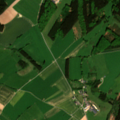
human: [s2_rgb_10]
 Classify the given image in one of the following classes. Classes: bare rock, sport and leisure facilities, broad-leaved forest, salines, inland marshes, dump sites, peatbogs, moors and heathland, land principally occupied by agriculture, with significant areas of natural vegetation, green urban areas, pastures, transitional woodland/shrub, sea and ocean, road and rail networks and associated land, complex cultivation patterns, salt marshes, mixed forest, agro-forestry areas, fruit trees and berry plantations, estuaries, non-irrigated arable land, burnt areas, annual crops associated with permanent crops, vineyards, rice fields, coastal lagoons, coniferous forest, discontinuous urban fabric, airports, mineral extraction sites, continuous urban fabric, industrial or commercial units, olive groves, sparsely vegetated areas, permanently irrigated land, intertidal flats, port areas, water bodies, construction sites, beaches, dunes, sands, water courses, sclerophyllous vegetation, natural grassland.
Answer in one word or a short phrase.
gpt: non-irrigated arable land, complex cultivation patterns, land principally occupied by agriculture, with significant areas of natural vegetation, mixed forest